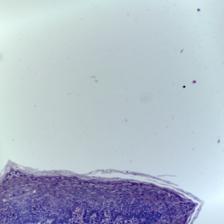
Diagnosis: OSCC